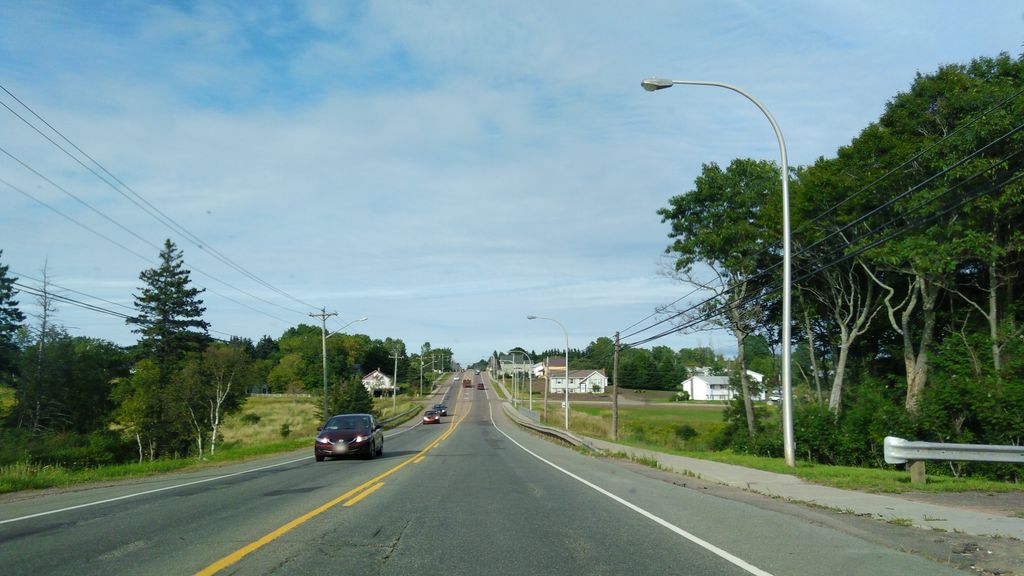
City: charlottetown